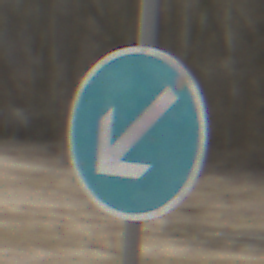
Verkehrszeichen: VorgeschriebeneVorbeifahrtLinks
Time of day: MorningAfternoon
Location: Outdoor (Nature)
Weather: PartlyCloudy
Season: Winter
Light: Natural